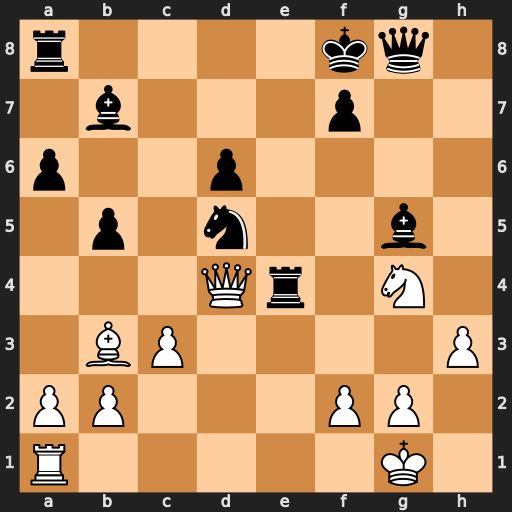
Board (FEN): r4kq1/1b3p2/p2p4/1p1n2b1/3Qr1N1/1BP4P/PP3PP1/R5K1
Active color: w
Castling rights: -
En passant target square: -
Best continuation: Qxe4 Re8 Qf3 Qg6 Bxd5